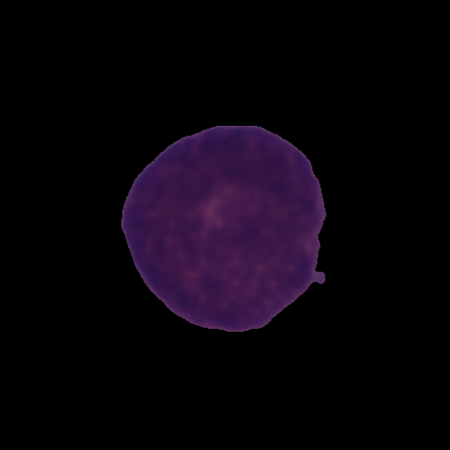
Label: cancer